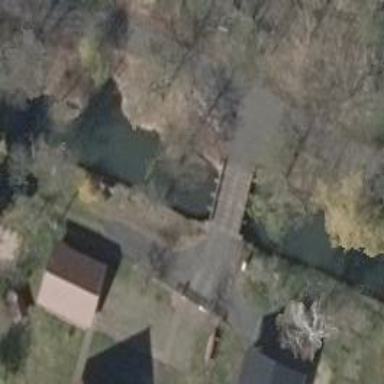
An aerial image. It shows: Paved driveway bridge over service road.